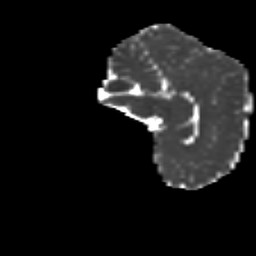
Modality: MD
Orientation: sagittal
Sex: female
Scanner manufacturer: siemens
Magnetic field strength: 3 T
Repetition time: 5 s
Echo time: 0.071 s